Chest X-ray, AP view. Patient: 53 years old, sex M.
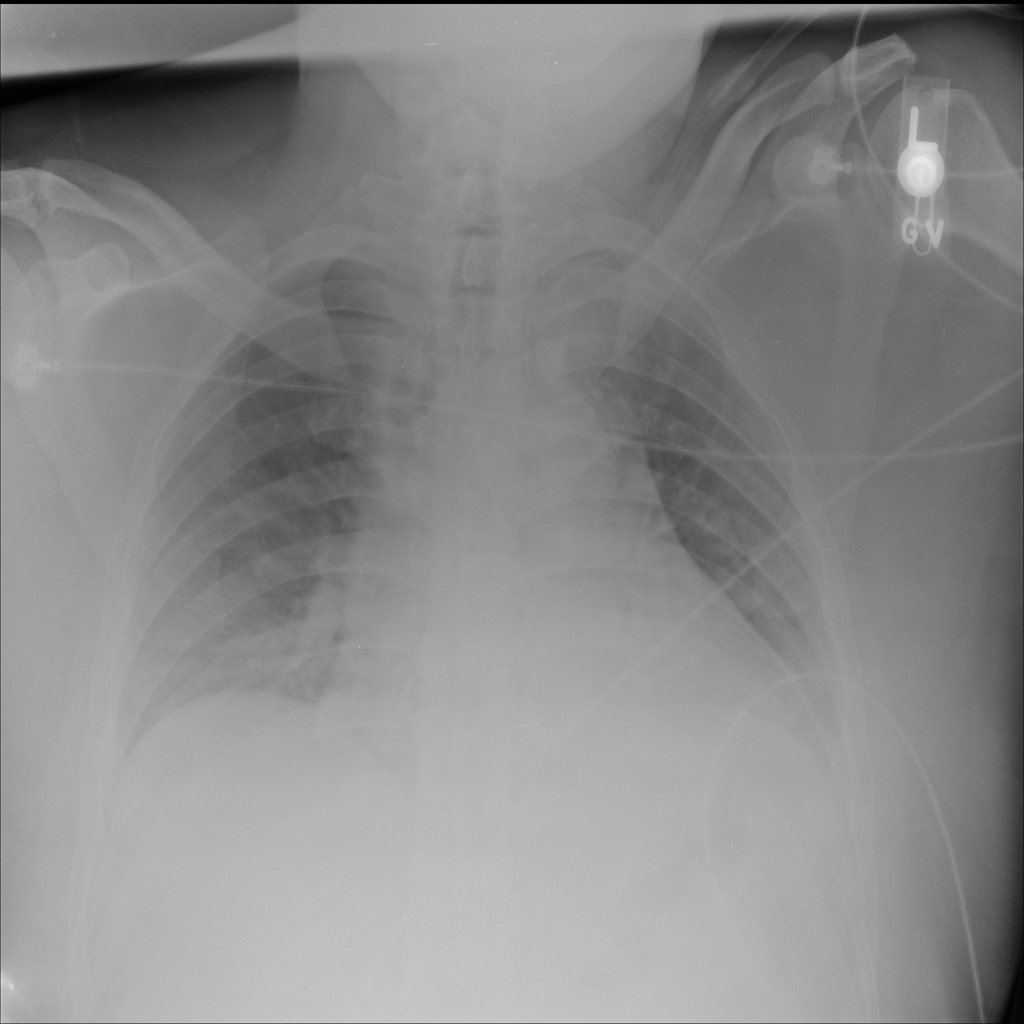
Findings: Atelectasis, Pneumothorax